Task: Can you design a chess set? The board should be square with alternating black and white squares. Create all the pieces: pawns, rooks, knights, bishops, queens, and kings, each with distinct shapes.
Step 531:
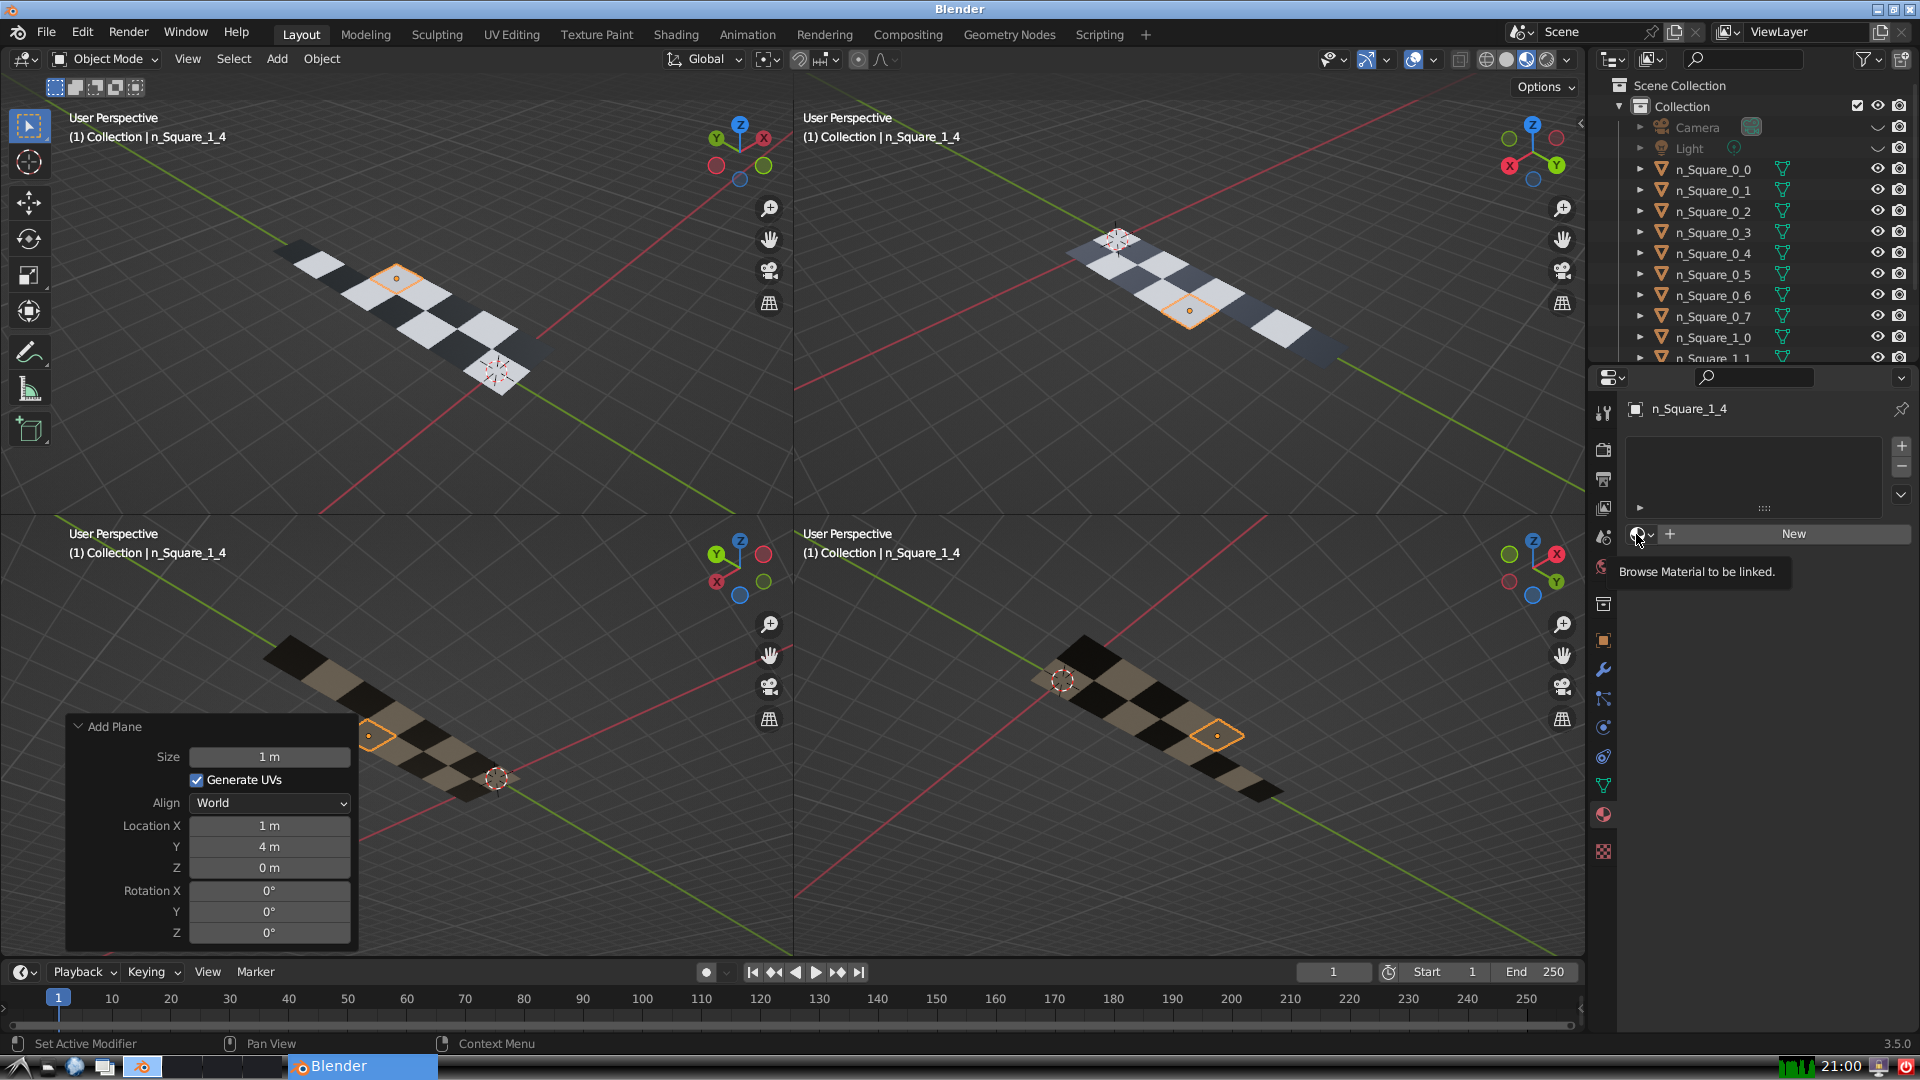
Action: click: no